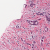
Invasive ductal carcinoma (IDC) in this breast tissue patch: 1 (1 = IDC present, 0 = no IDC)